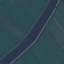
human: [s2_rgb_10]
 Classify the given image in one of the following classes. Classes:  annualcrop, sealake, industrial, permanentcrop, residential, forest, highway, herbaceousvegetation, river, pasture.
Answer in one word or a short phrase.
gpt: River